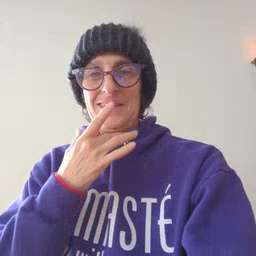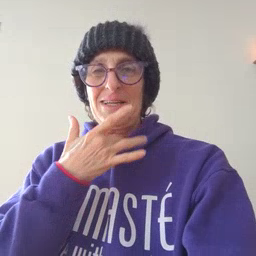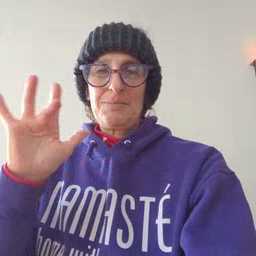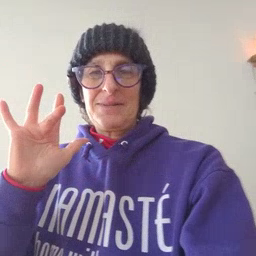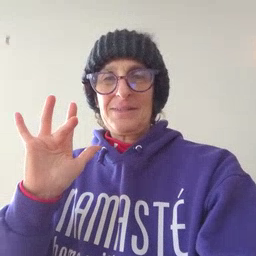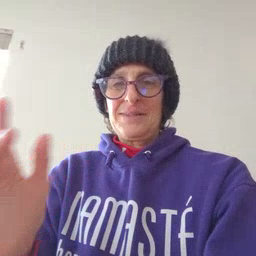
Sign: empty